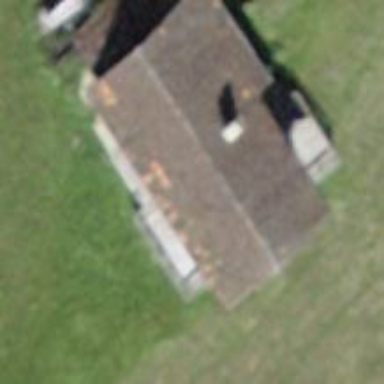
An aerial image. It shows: Building with tile roof.